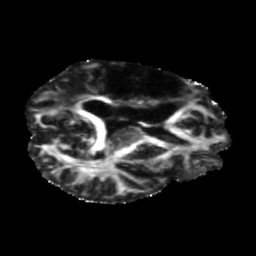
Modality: FA
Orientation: axial
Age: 46
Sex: male
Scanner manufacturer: siemens
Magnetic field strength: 3 T
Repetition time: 5.47 s
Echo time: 0.0854 s